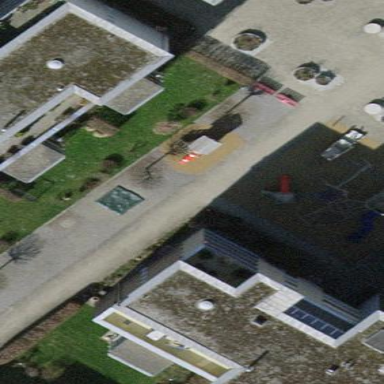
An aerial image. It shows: Playground area for leisure land.